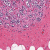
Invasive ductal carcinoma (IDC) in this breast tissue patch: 0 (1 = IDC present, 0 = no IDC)